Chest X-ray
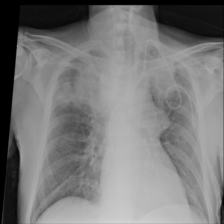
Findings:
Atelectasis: negative
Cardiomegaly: negative
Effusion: negative
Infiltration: negative
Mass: positive
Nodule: negative
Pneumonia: negative
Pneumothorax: negative
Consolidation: negative
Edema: negative
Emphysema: negative
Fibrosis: negative
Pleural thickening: negative
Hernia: negative